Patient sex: M
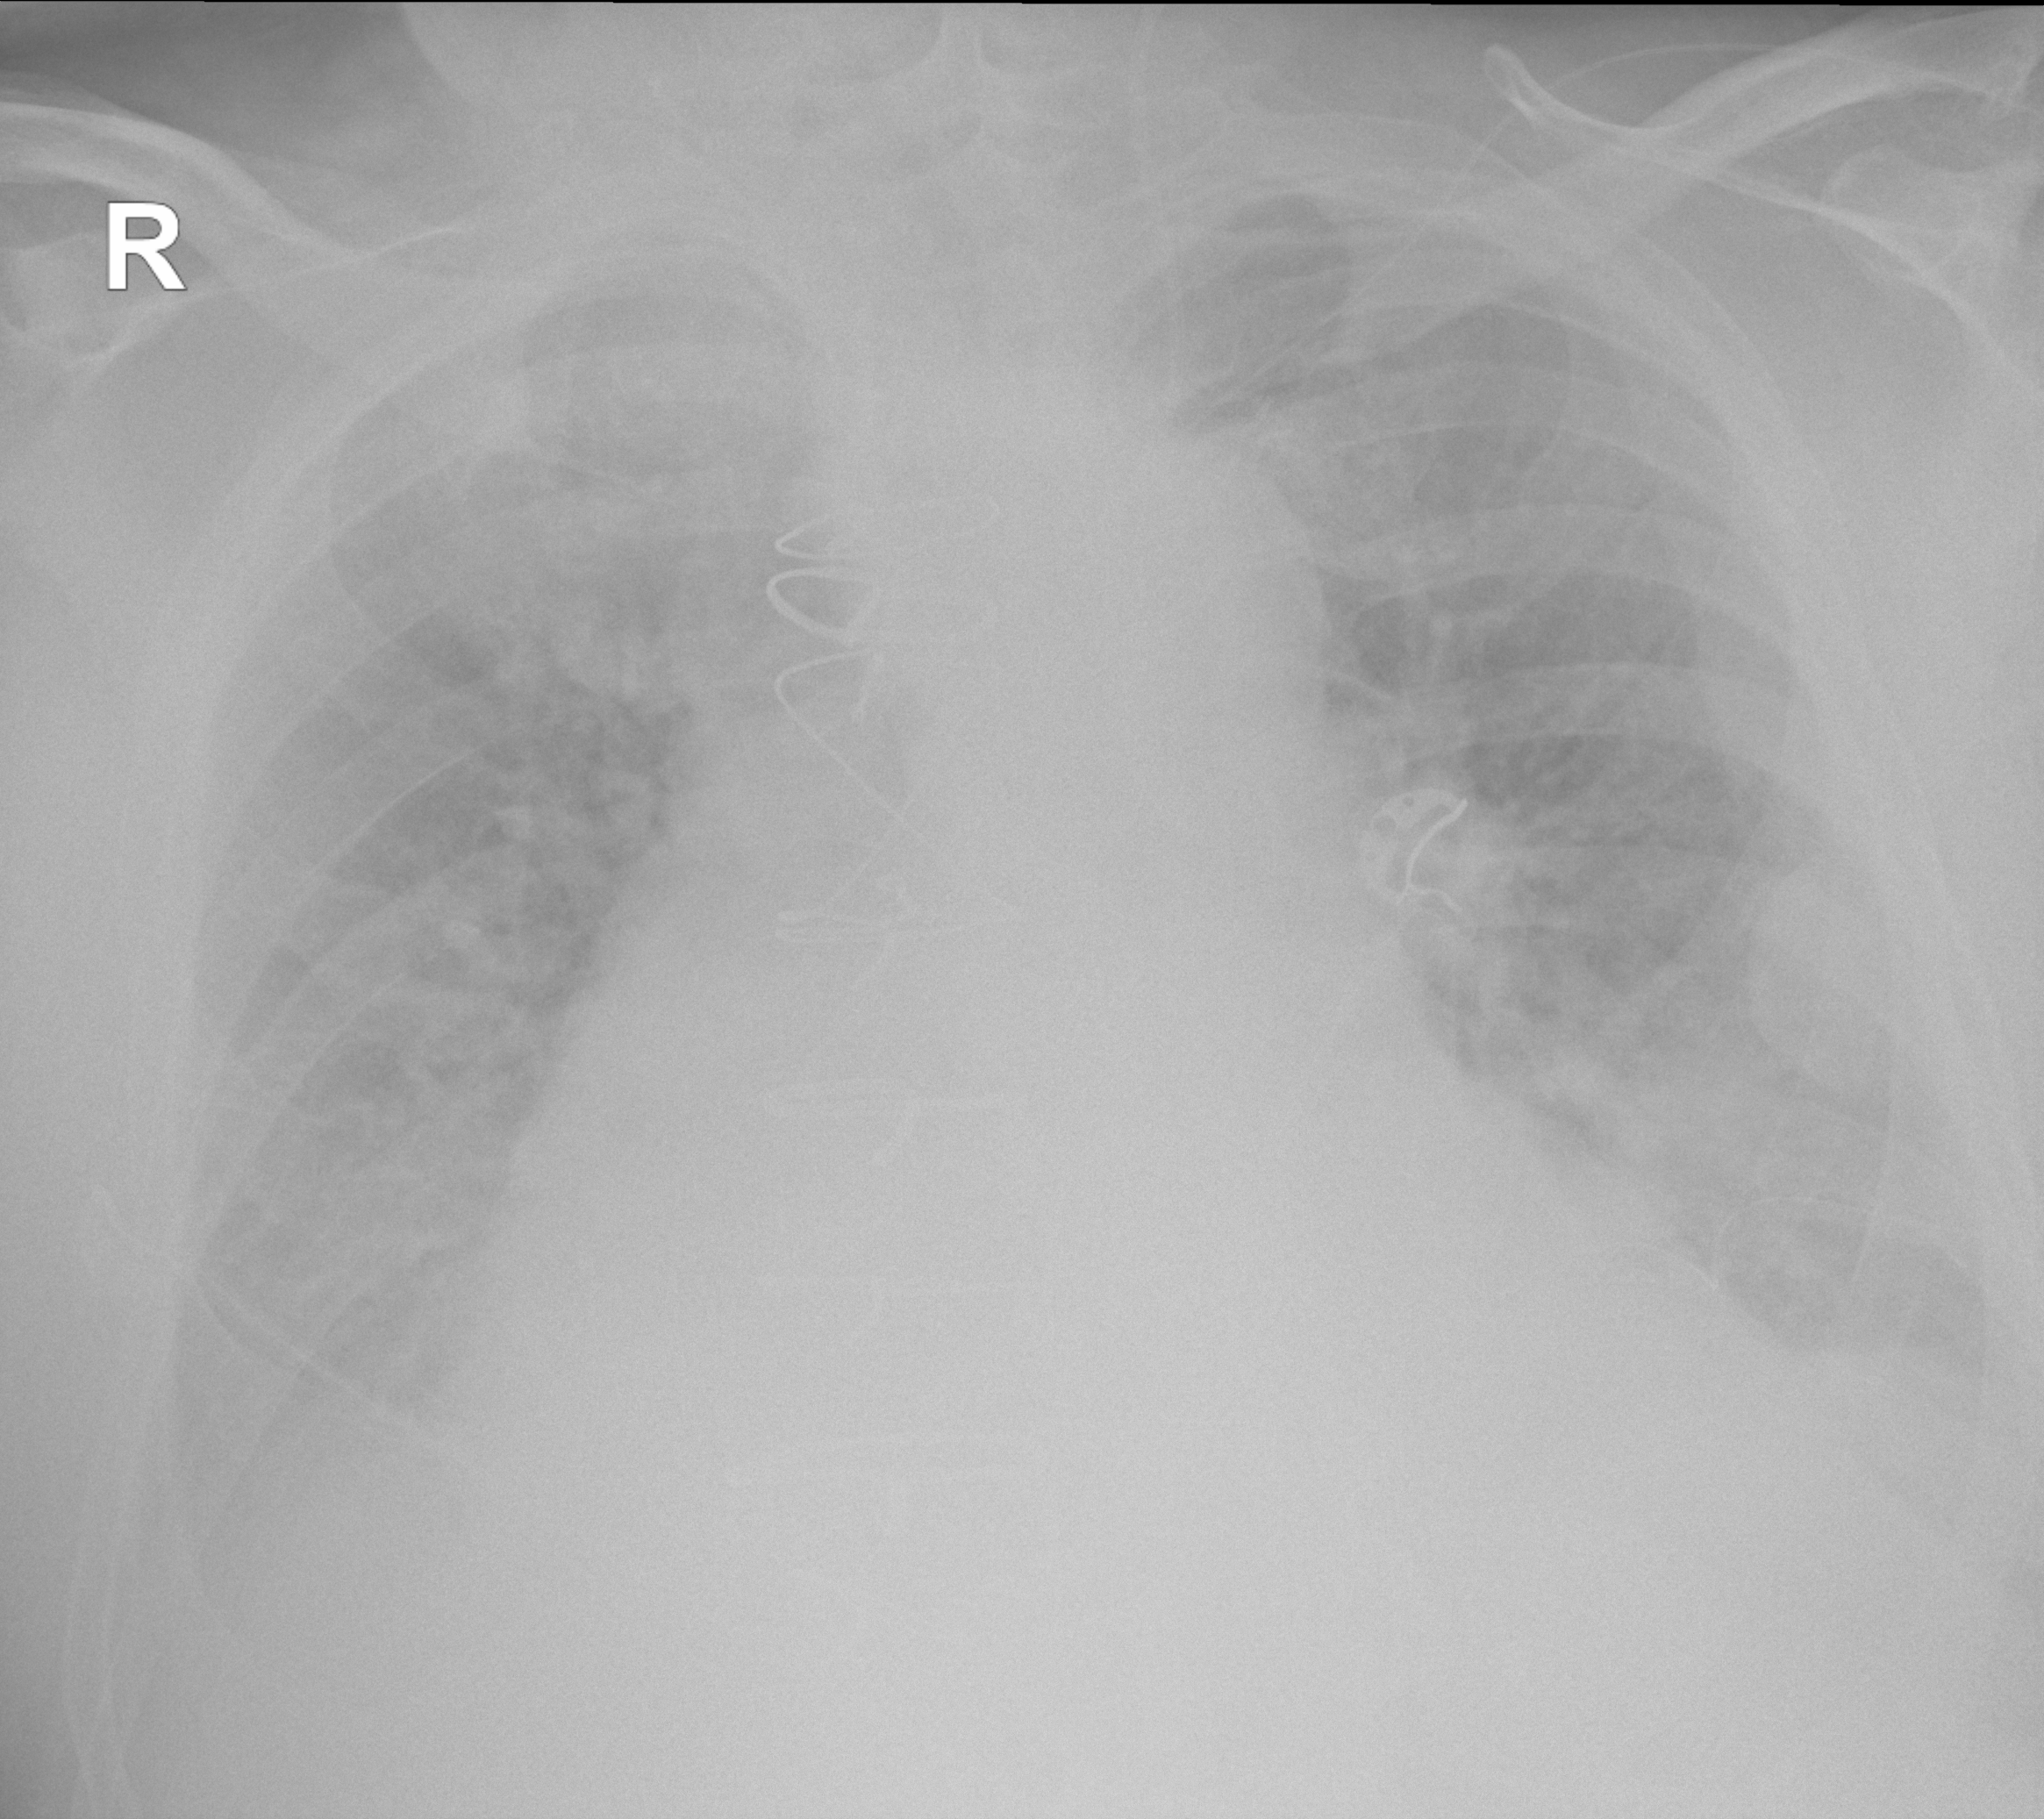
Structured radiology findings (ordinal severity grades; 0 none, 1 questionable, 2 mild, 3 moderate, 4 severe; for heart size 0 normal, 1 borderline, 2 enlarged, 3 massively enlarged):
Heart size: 2
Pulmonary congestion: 2
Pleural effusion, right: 2
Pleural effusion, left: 2
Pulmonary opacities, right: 2
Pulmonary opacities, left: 2
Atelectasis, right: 2
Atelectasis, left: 2